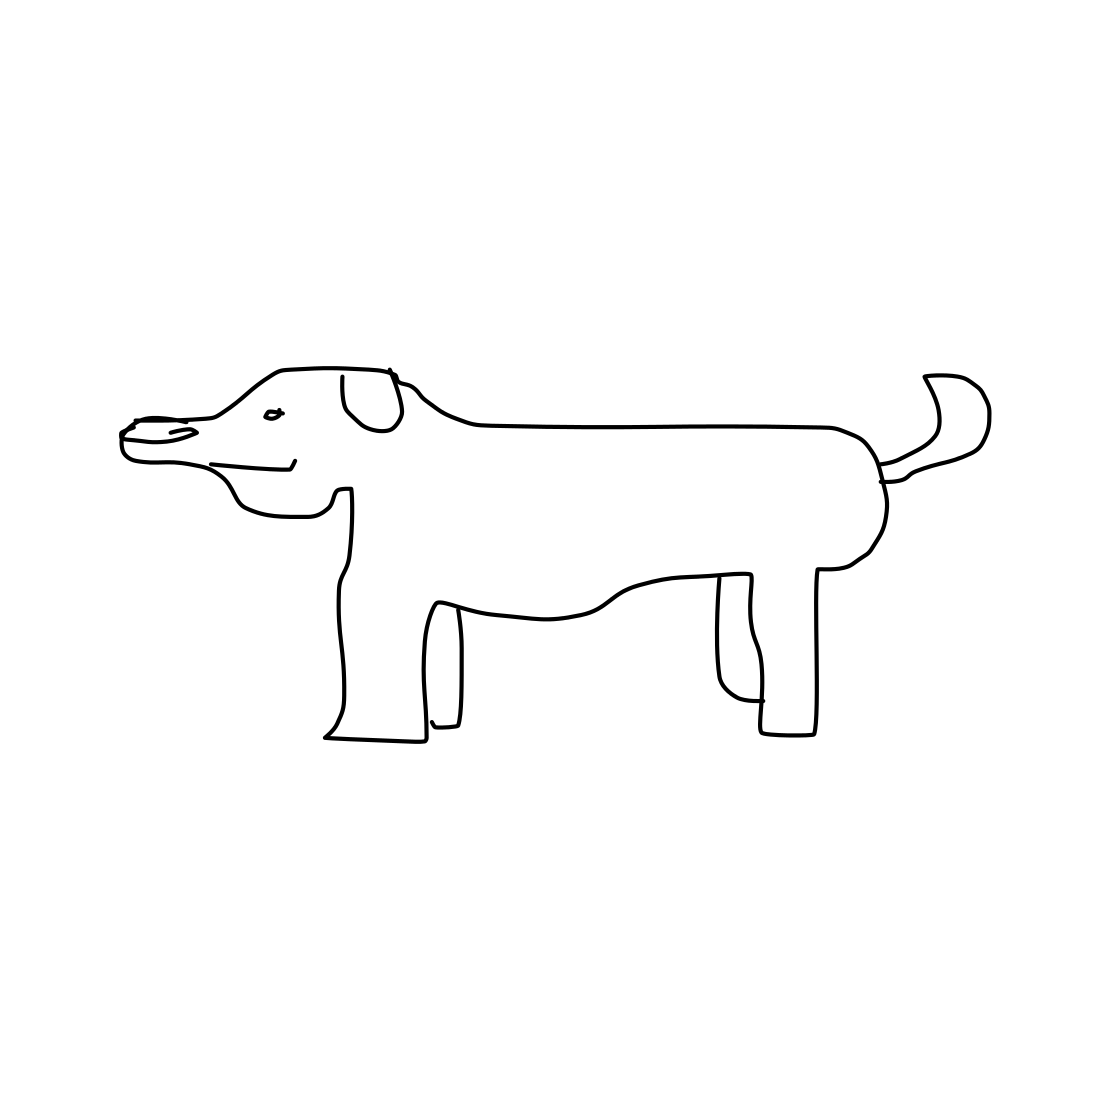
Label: dog